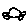
Label: car